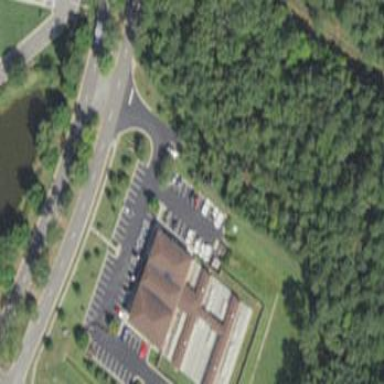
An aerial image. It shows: Building that houses veterinary clinic.